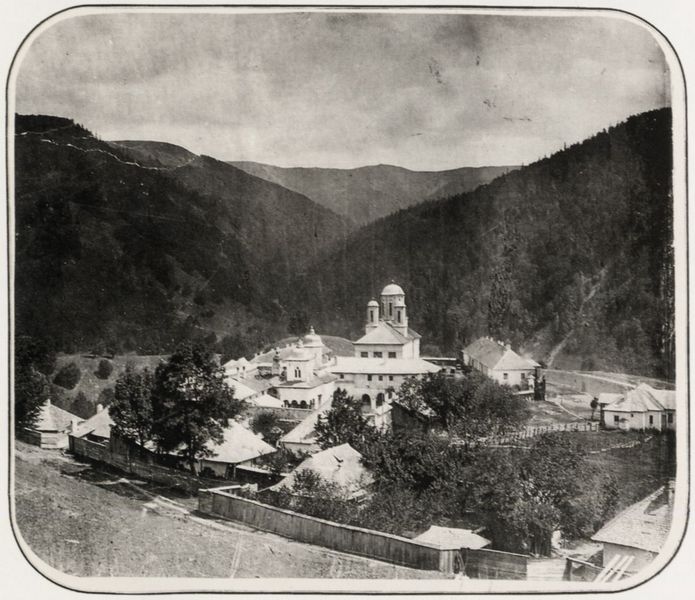
Titel: Blick auf das Kloster Sinaia in den Karpaten
Künstler: Carol Szathmari
Standort: Köln
Institution: Agfa Photo-Historama
Schlagwörter: berg, himmel, laub, bäume, landschaft, schwarz, weiss, zaun, häuser, büsche, kirche, tal, wald, turm, ansicht, berge, gebirge, dächer, mauer, gelände, kuppel, foto, fotografie, glockenturm, kloster, türmchen, palast, photo